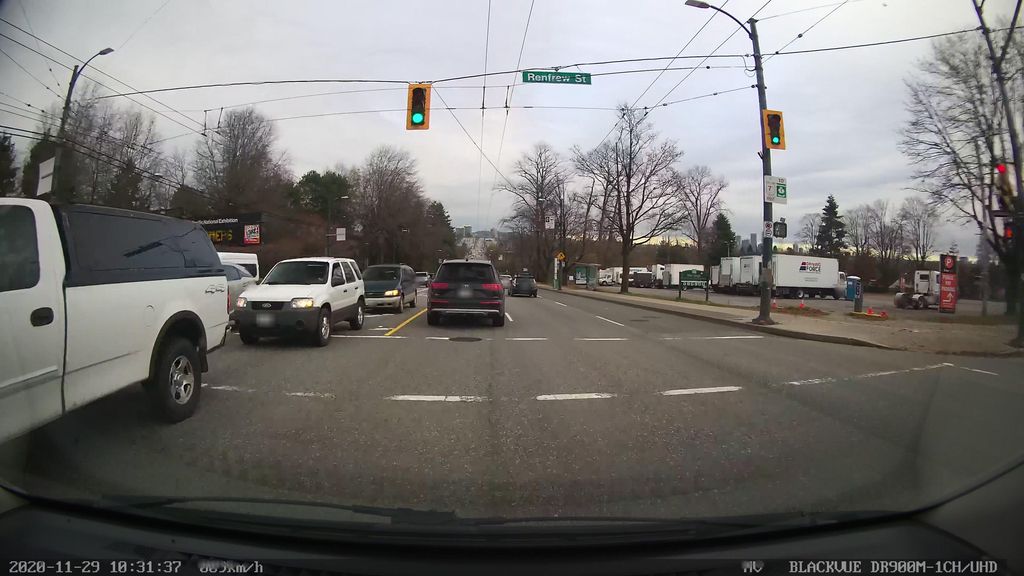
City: vancouver